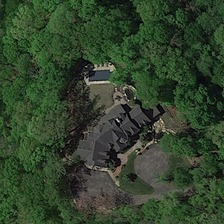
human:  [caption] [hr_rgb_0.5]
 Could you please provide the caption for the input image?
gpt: many green trees are around a building .

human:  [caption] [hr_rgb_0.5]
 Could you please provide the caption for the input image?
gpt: two cottages and a car are near the pool, surrounded by trees .

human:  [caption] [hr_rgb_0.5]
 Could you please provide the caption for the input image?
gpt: many green trees are around a building .

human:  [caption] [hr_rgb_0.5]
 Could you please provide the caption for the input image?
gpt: a hot spring pool are on the green hill .

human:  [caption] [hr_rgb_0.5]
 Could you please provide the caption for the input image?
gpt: a hot spring pool are on the green hill .